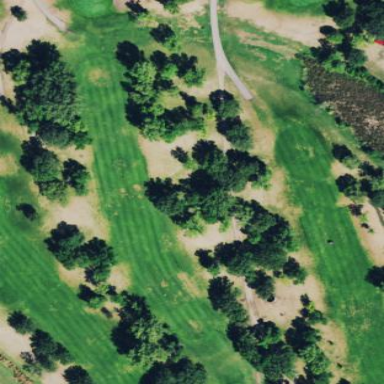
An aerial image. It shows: Golf fairway in the image.